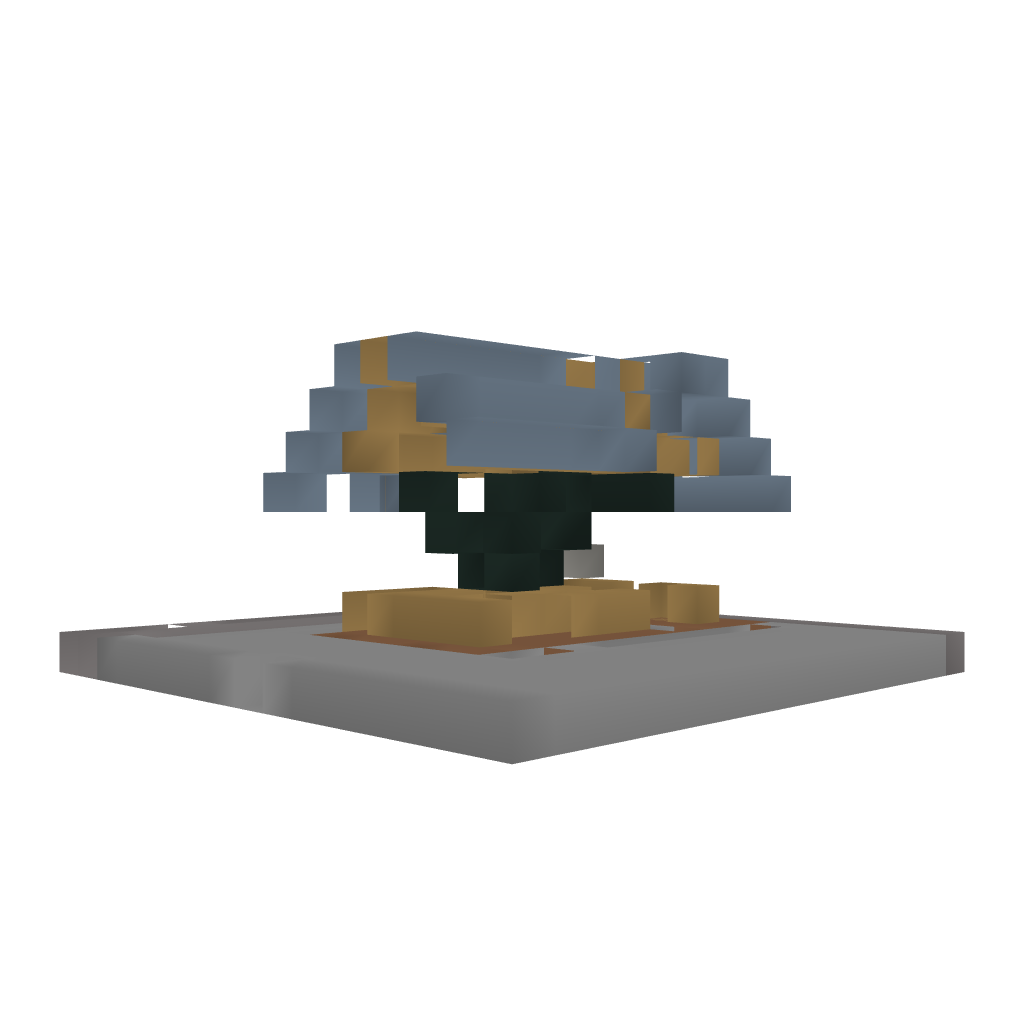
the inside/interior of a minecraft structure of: Blocks Ahoy Hotel